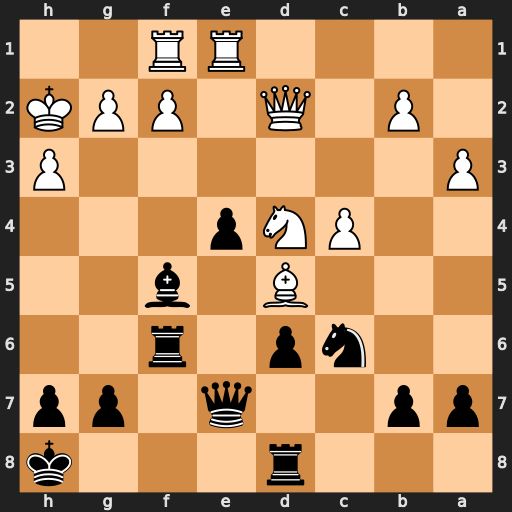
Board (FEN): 3r3k/pp2q1pp/2np1r2/3B1b2/2PNp3/P6P/1P1Q1PPK/4RR2
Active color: b
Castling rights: -
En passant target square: -
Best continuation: Qe5+ Kg1 Qxd4 Qxd4 Nxd4